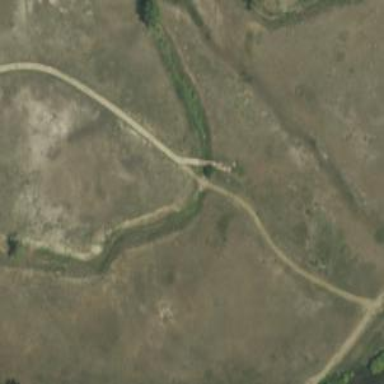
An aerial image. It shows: Path leading to bridge.